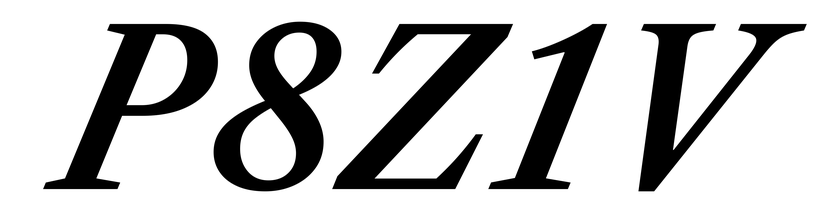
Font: LibreCaslonText-Italic_SemiBold_Italic